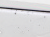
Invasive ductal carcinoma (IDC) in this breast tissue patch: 0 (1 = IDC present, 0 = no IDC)